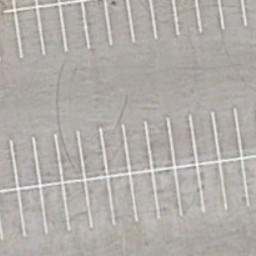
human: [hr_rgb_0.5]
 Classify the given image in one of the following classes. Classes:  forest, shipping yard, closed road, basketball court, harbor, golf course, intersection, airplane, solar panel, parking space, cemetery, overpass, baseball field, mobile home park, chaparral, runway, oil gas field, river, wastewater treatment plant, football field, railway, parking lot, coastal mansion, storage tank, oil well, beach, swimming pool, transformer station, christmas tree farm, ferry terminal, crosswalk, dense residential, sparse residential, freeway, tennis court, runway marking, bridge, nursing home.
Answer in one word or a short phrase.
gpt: parking space